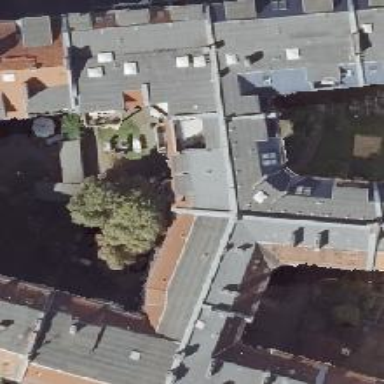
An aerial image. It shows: Apartment building with double saltbox roof shape.